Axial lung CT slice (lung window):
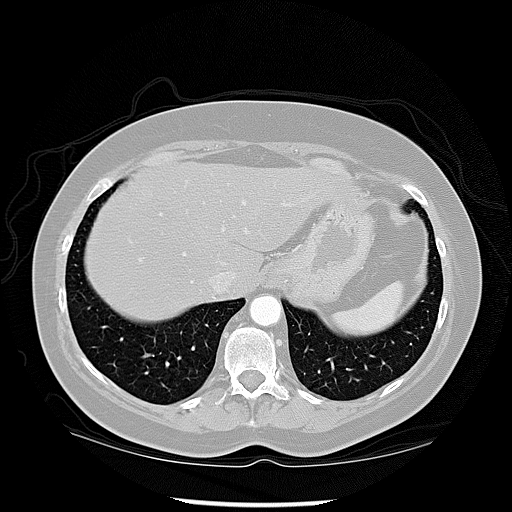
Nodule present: no